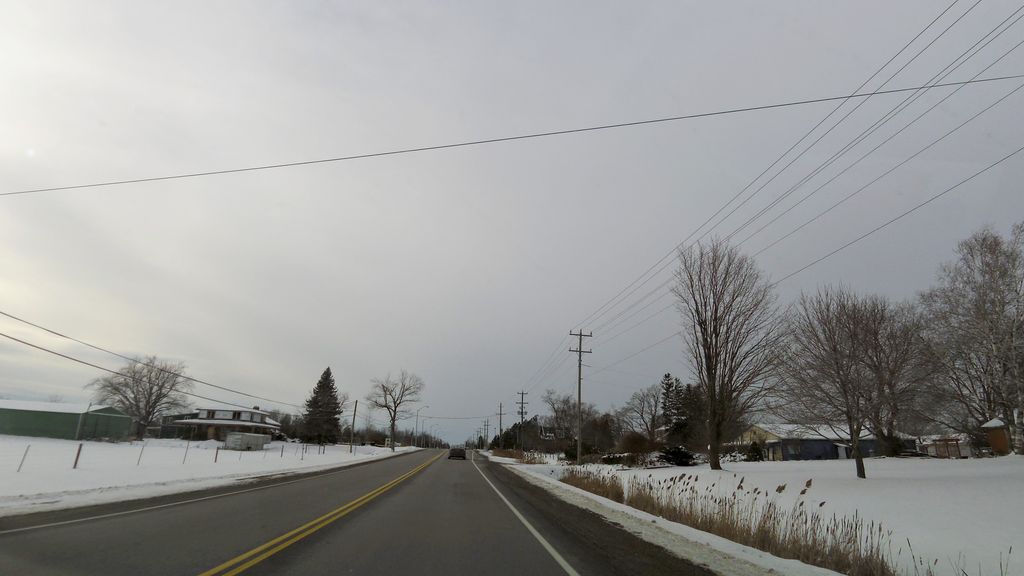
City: hamilton